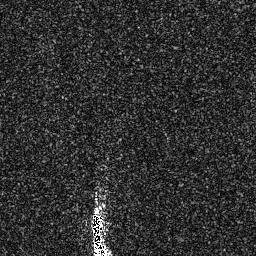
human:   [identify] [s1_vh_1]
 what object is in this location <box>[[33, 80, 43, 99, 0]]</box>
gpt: <ref>1 medium ship at the bottom</ref>